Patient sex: M
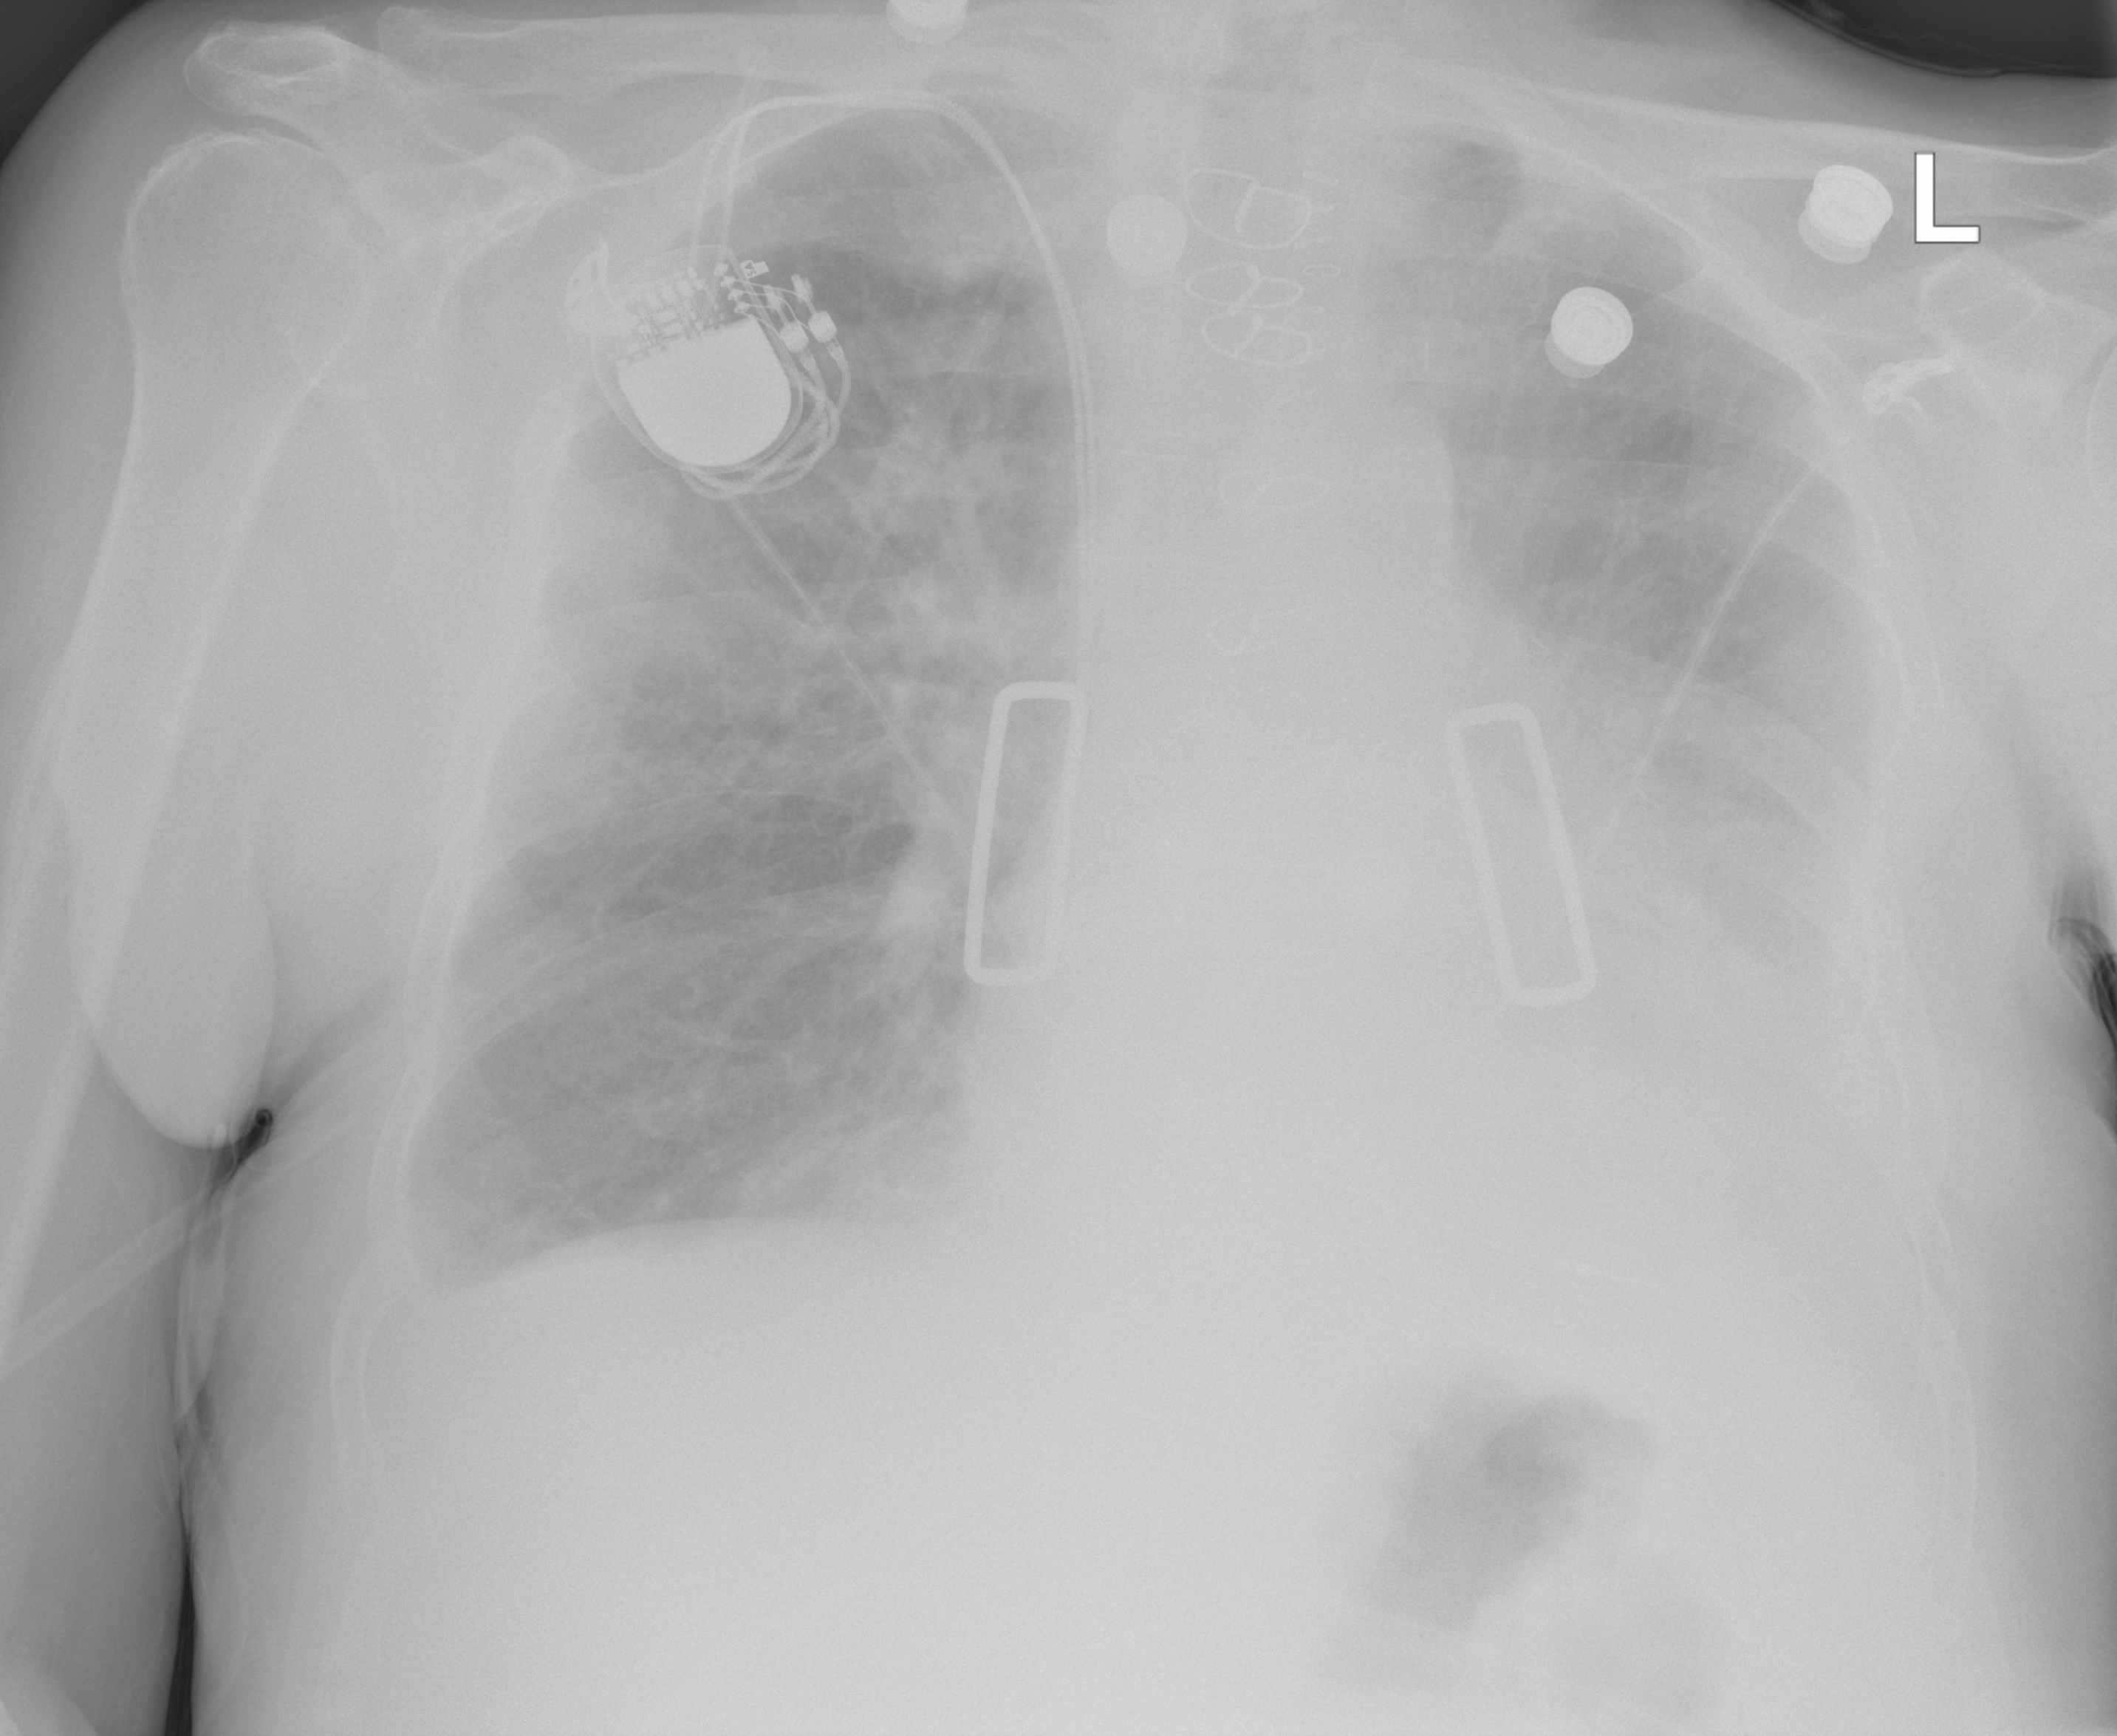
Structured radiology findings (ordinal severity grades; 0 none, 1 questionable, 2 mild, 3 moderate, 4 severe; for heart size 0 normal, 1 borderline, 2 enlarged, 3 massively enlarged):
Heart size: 2
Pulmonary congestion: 2
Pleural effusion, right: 2
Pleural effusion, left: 3
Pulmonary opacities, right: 0
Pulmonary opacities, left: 0
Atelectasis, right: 0
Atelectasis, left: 2